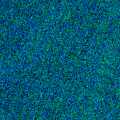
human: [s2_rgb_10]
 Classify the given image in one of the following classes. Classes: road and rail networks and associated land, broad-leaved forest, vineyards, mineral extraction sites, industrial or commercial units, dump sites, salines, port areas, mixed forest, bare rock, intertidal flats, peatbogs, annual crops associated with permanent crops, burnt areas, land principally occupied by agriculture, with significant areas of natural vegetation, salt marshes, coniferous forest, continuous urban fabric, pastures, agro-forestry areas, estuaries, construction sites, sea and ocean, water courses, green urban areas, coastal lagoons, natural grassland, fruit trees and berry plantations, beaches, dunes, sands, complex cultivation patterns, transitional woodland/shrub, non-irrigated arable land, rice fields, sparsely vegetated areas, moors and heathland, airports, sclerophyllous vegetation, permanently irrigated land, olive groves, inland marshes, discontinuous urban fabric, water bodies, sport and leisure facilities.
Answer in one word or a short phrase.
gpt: sea and ocean